Field crop: tomato
Growth stage: 1
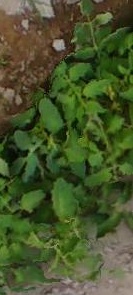
Species: tomato